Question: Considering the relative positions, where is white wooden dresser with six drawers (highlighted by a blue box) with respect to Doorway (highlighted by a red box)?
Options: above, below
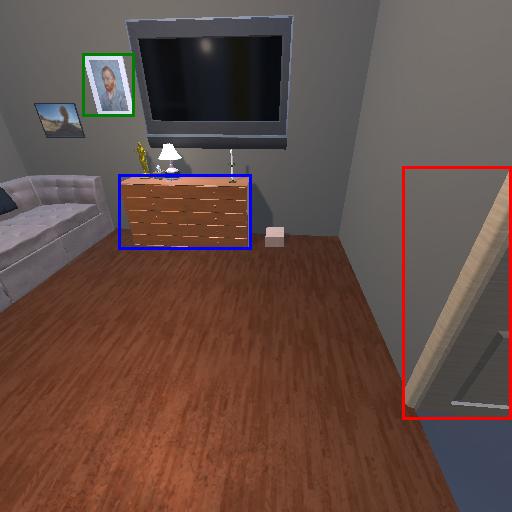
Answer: above